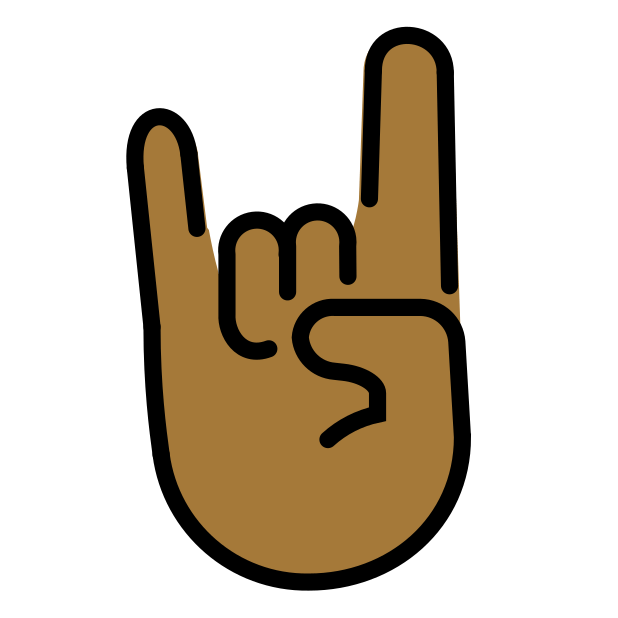
sign of the horns: medium-dark skin tone